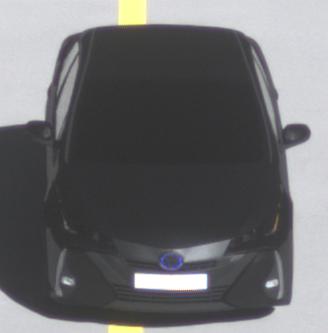
Make: Toyota
Model: Prius 1.8 Plug-In Hybrid
Detailed model: Prius (XW5) Plug-In
Model produced from: 2019/07
Model produced until: 2020/07
Doors: 5
Color: black
Road condition: dry road
Daytime: morning or afternoon
Contrast: high contrast